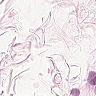
Metastatic tissue present: no